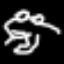
Label: frog